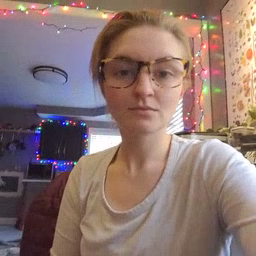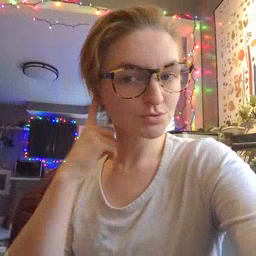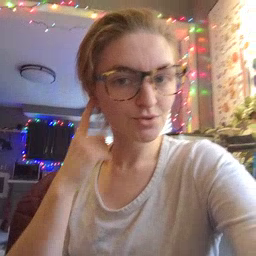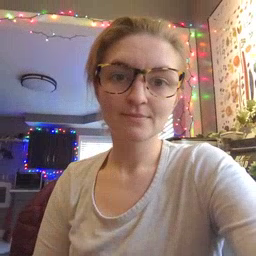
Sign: hear